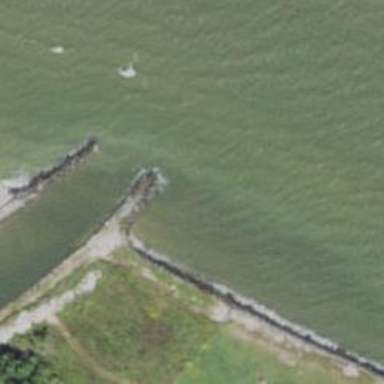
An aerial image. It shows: Breakwater structure.